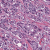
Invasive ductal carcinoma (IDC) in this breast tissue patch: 1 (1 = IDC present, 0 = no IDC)